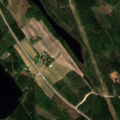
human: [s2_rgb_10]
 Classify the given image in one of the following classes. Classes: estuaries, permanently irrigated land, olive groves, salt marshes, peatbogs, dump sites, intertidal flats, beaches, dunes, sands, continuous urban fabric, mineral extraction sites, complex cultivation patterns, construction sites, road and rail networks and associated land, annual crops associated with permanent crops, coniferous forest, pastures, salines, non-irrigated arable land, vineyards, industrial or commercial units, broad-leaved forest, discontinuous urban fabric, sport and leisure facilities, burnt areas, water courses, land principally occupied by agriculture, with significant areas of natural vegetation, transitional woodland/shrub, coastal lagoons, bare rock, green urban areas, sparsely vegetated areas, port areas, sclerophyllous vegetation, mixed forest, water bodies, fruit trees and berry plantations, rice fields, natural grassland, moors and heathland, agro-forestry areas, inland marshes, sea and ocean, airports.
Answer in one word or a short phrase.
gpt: non-irrigated arable land, coniferous forest, mixed forest, water bodies